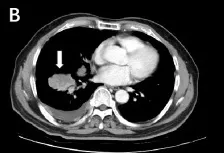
Non-contrast.
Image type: radiology (ct)